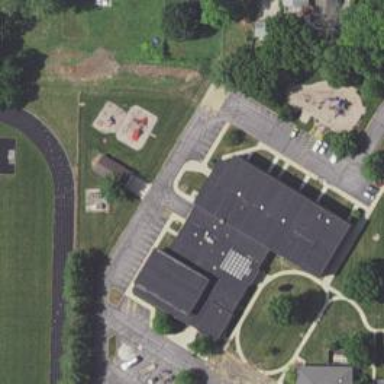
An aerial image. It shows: School.